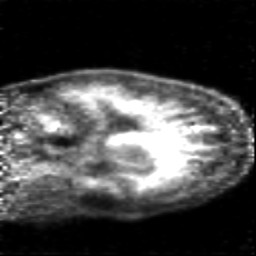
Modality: PET
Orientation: sagittal
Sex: female
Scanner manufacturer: siemens